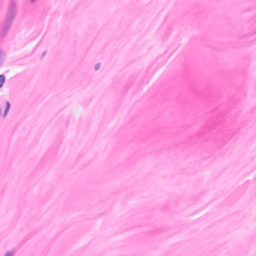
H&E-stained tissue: Breast